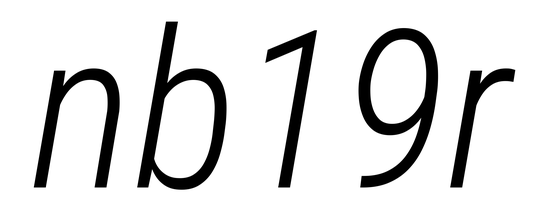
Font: Roboto-Italic_Condensed_Light_Italic